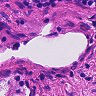
Metastatic tissue present: no